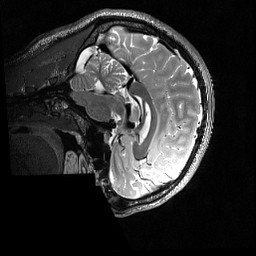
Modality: T2w
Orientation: sagittal
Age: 21
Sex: male
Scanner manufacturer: siemens
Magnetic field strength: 3 T
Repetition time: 3.2 s
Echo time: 0.56 s